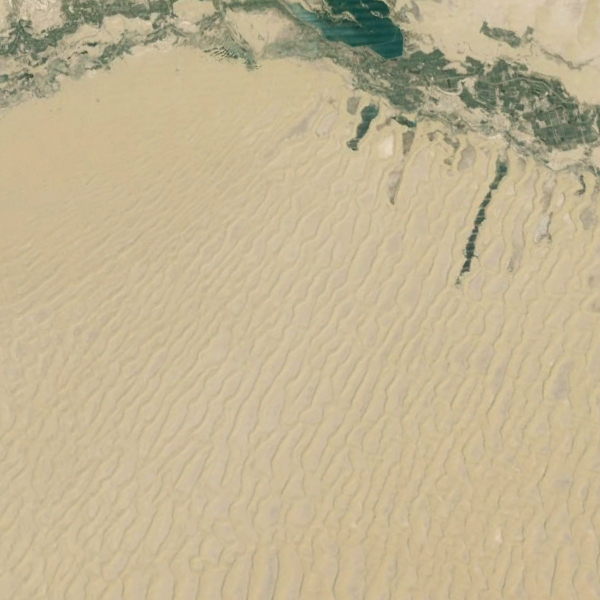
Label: Desert